Question: When I was learning to program originally, I was told that there was 3 possible outcomes; there was an error, it worked, or nothing happened.
I have the last the problem at the moment and there is no error message for me to submit.
Here is the windows form:

The code for the buttons is as follows.
'''
using System;
using System.Collections.Generic;
using System.ComponentModel;
using System.Data;
using System.Drawing;
using System.Linq;
using System.Text;
using System.Threading.Tasks;
using System.Windows.Forms;
using System.Data.Sql;
using System.Data.SqlClient;
namespace Basque
{
public partial class Form1 : Form
{
private String strFirstName;
private String strLastName;
public Form1()
{
InitializeComponent();
}
private void btnSave_Click(object sender, EventArgs e)
{
strFirstName = txtFirstName.Text;
strLastName = txtLastName.Text;
int tempNo;
AddNames(strFirstName, strLastName);
txtFirstName.Clear();
txtLastName.Clear();
}
private void btnExit_Click(object sender, EventArgs e)
{
this.Close();
this.Dispose();
}
public void AddNames(String strFirstName, String strLastName)
{
String connString = @"Data Source=(LocalDB)\MSSQLLocalDB;AttachDbFilename=|DataDirectory|\BasqueNames.mdf;Integrated Security=True";
SqlConnection oCON = new SqlConnection(connString);
oCON.Open();
SqlCommand oCMD = new SqlCommand();
oCMD.Connection = oCON;
oCMD.CommandType = CommandType.StoredProcedure;
oCMD.CommandText = "usp_BasqueNames_Insert";
oCMD.Parameters.AddWithValue("@First", strFirstName);
oCMD.Parameters.AddWithValue("@Last", strLastName);
oCMD.ExecuteNonQuery();
oCON.Close();
}
}
}
'''
The schema for the database is as follows
'''
CREATE TABLE [dbo].[Names]
(
[Id] INT IDENTITY (1, 1) NOT NULL,
[FirstName] NCHAR (10) NULL,
[LastName] NCHAR (10) NULL,
PRIMARY KEY CLUSTERED ([Id] ASC)
);
'''
And the stored procedure is as follows
'''
CREATE PROCEDURE usp_BasqueNames_Insert
@First NCHAR(10),
@Last NCHAR(10)
AS
INSERT INTO Names(FirstName, LastName)
VALUES (@First, @Last)
RETURN @@identity
'''
One thing that strikes me as odd is that when I start to debug the app, the database name in server explorer immediately has a red x on it.
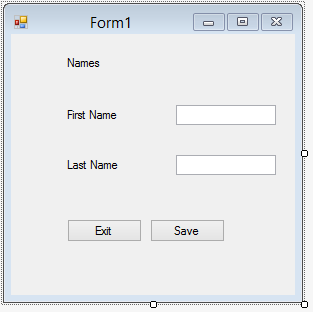
Answer: Can you try this? And please make sure you're trying to pass a value not more than 10 characters, since your nchar is just (10);
'''
private void btnSave_Click(object sender, EventArgs e)
{
AddNames(txtFirstname.Text, txtLastName.Text);
txtFirstName.Clear();
txtLastName.Clear();
}
public void AddNames(string strFirstName, string strLastName)
{
String connString = @"Data Source=(LocalDB)\MSSQLLocalDB;AttachDbFilename=|DataDirectory|\BasqueNames.mdf;Integrated Security=True";
using(SqlConnection oCON = new SqlConnection(connString))
{
SqlCommand oCMD = new SqlCommand("usp_BasqueNames_Insert",oCon);
oCMD.CommandType = CommandType.StoredProcedure;
oCMD.Parameters.Add("@First", SqlDbType.Nchar).Value = strFirstName;
oCMD.Parameters.Add("@Last", SqlDbType.Nchar).Value = strLastName;
oCMD.ExecuteNonQuery();
}
}
'''